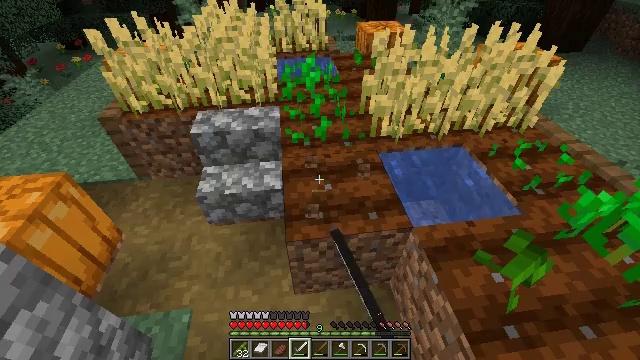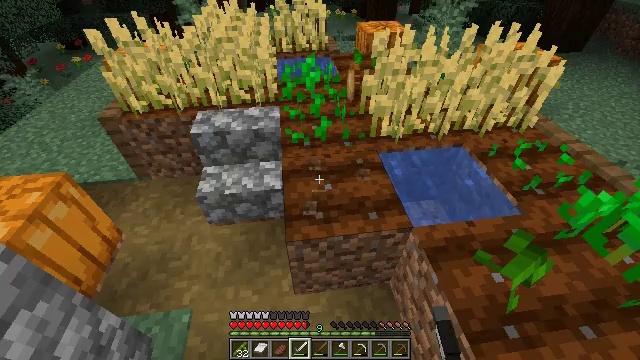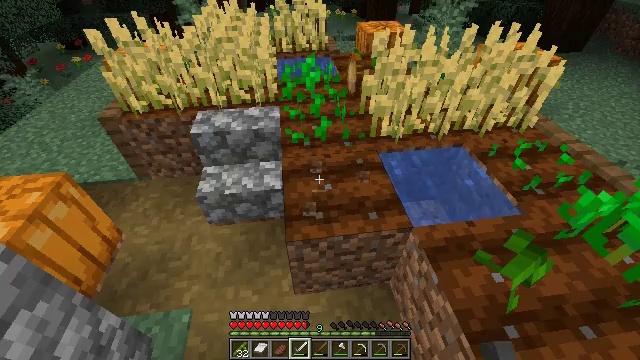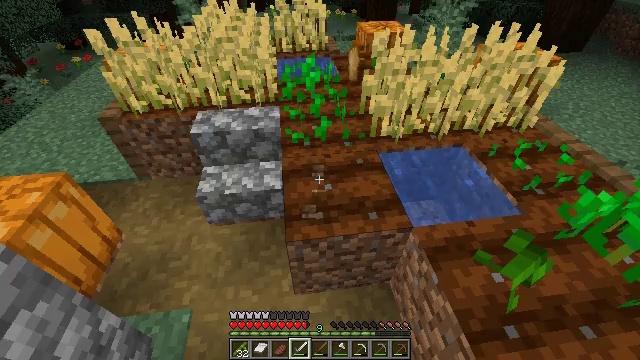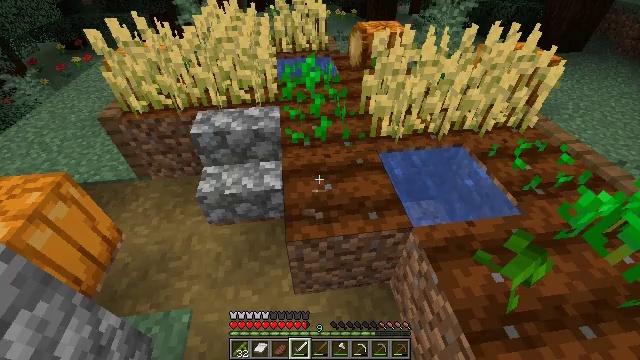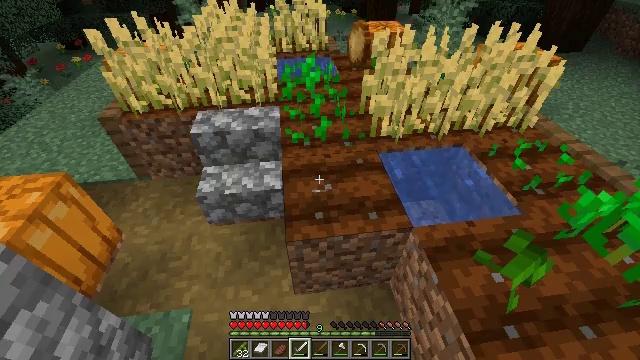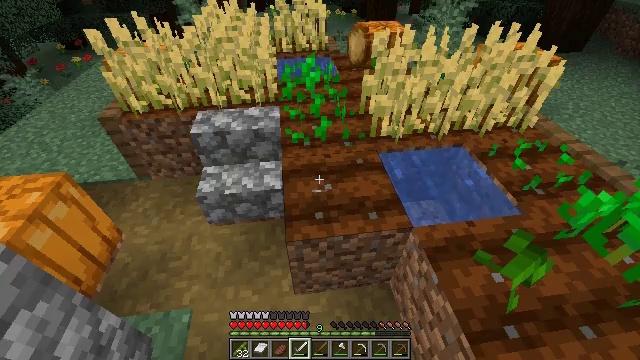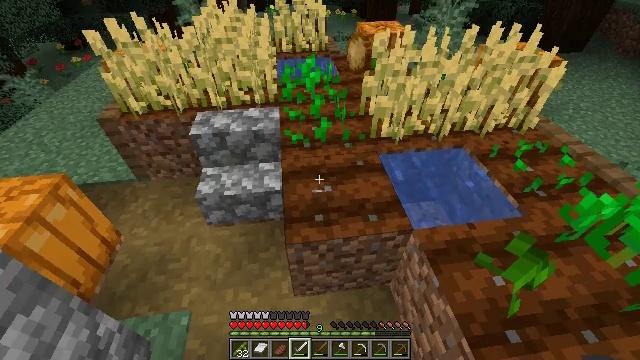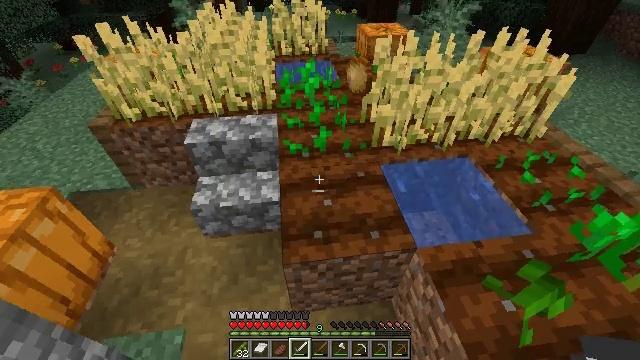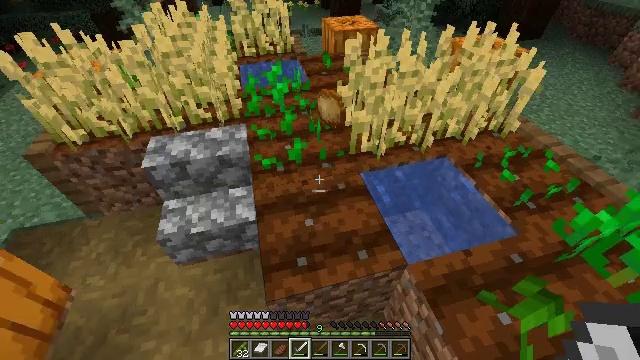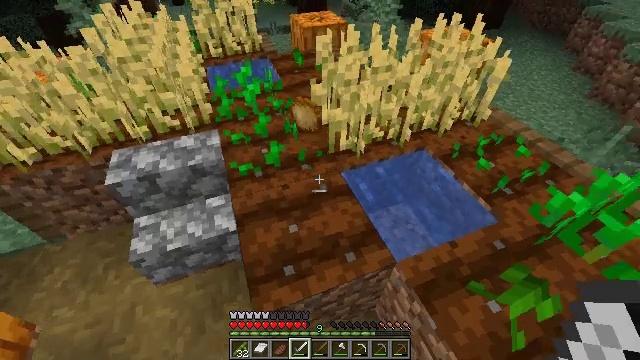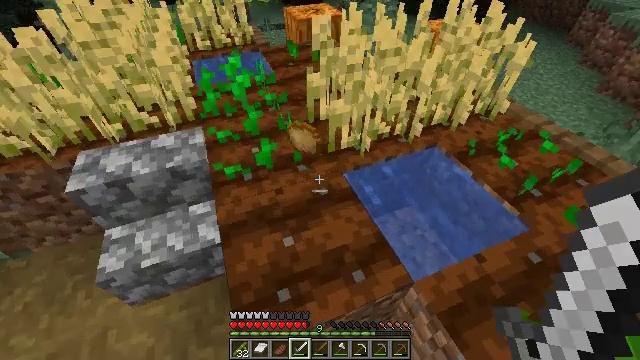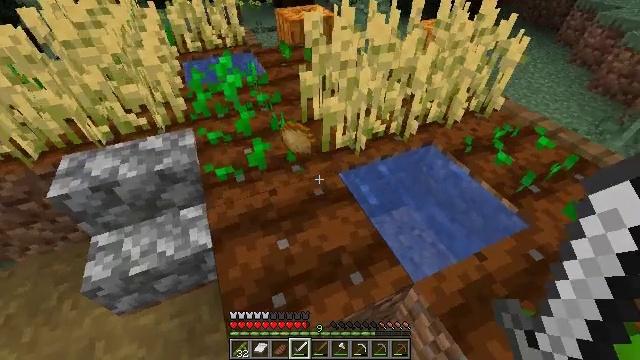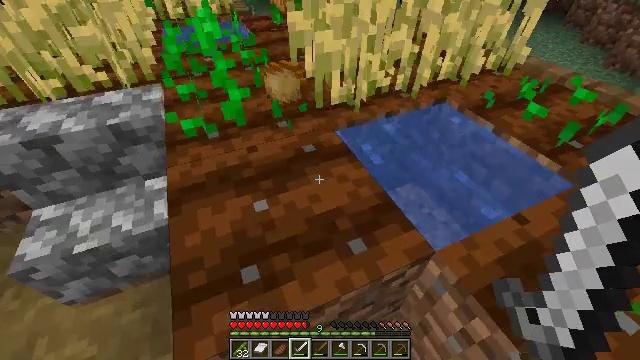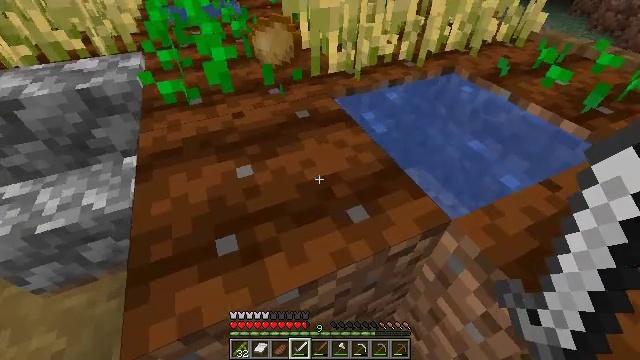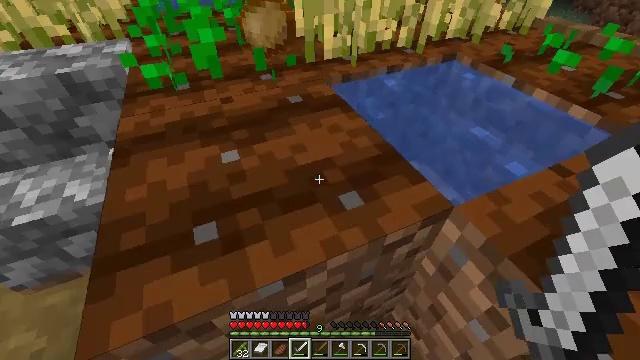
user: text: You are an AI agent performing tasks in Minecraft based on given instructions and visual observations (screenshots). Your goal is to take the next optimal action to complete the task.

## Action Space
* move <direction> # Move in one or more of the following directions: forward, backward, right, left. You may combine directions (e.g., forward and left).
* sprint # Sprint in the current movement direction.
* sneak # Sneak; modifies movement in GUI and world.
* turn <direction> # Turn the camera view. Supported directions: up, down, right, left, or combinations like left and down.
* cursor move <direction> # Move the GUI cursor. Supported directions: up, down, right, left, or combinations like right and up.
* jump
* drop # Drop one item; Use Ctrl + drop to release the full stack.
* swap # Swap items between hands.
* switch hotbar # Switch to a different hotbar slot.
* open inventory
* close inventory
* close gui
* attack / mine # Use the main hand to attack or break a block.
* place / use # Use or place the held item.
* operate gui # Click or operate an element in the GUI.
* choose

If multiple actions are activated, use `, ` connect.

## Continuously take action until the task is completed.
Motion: motion action
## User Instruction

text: Break the large fern to clear the space.
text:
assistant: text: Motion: no_op
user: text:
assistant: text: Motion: no_op
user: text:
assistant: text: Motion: no_op
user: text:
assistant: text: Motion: no_op
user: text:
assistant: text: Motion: no_op
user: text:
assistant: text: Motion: no_op
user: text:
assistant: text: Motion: move forward
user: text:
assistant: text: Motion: move forward
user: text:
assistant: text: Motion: move forward, turn right and down
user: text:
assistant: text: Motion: move forward, turn right
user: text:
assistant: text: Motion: move forward, turn right
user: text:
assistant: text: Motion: move forward, turn right
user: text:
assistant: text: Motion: no_op
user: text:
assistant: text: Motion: no_op
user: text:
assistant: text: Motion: no_op
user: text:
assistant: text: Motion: no_op
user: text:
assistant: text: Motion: turn left
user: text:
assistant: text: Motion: turn left
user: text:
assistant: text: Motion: turn left
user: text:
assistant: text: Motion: turn left
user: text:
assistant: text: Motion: turn left and up
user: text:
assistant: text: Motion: turn left and up
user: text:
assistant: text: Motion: turn up
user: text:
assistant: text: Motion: no_op
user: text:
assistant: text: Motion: move forward, turn right
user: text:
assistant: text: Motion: move forward, turn right
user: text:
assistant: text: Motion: move forward
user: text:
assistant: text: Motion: move forward, jump
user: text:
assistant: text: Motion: move forward, jump
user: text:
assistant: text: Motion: move forward, jump